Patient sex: M
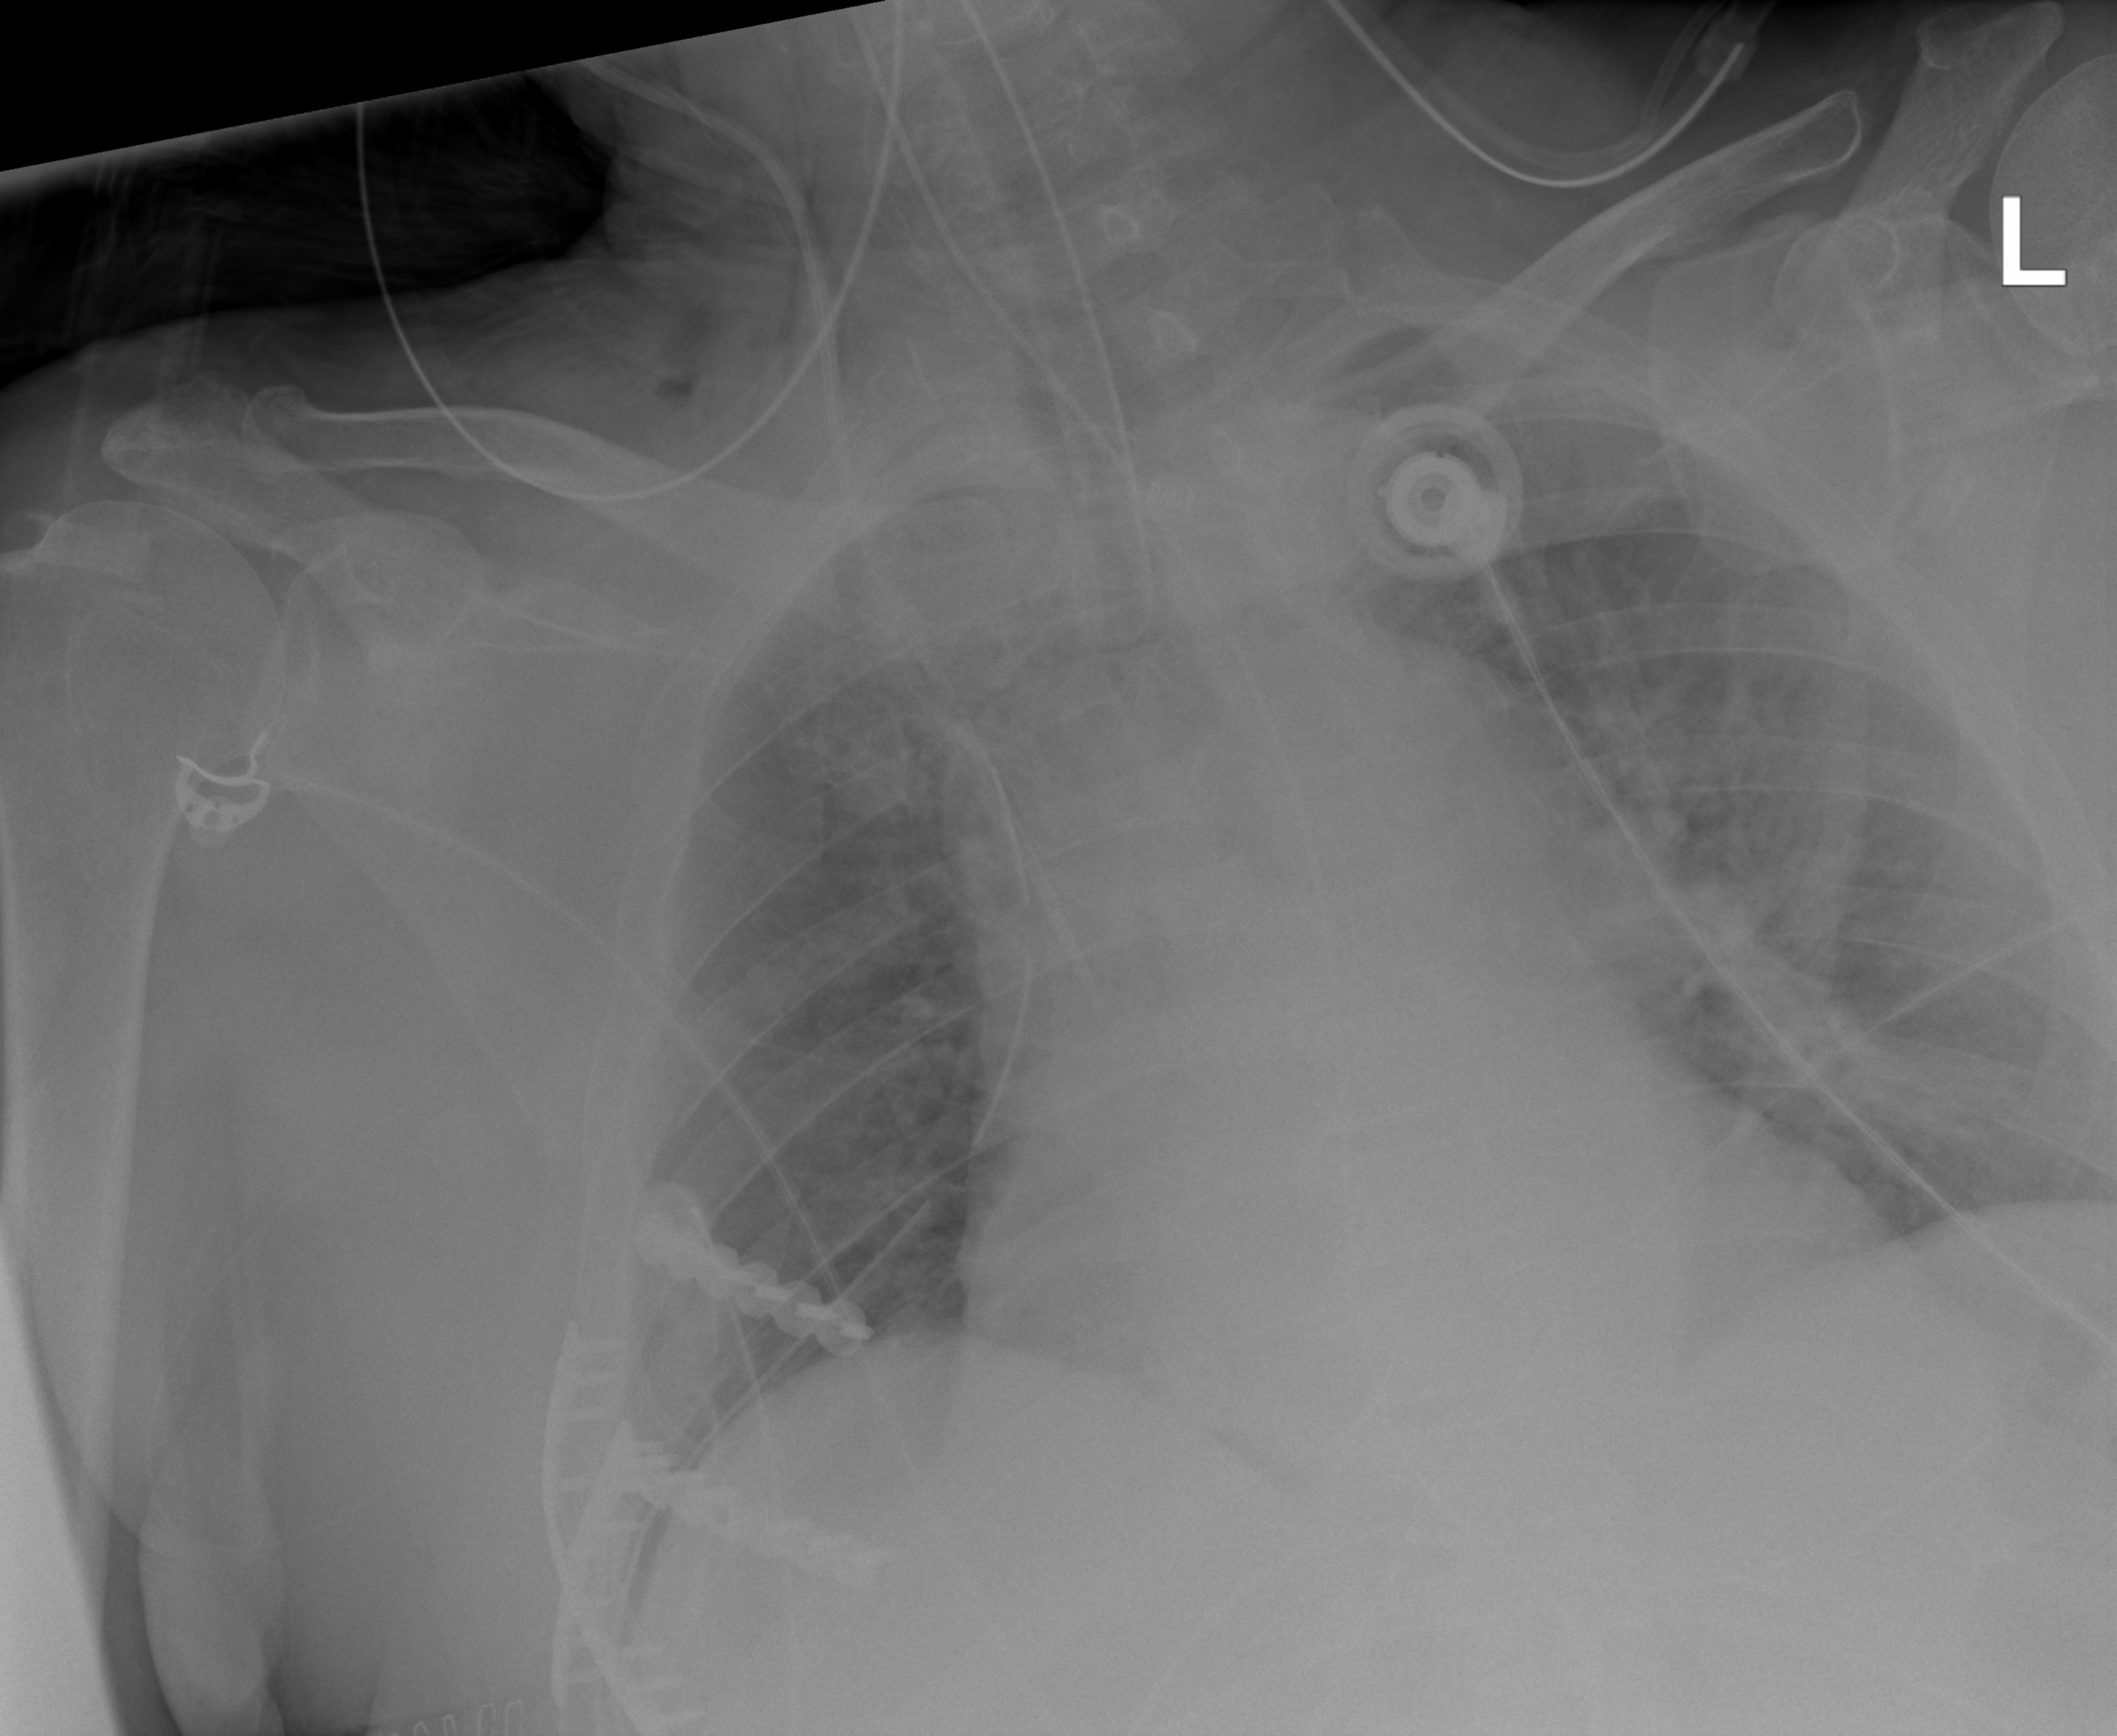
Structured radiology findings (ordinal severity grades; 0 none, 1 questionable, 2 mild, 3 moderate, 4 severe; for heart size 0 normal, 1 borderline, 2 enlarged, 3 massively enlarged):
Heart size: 2
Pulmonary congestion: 2
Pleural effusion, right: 2
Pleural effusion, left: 0
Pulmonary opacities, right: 2
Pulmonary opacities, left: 2
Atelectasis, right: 0
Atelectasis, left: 0